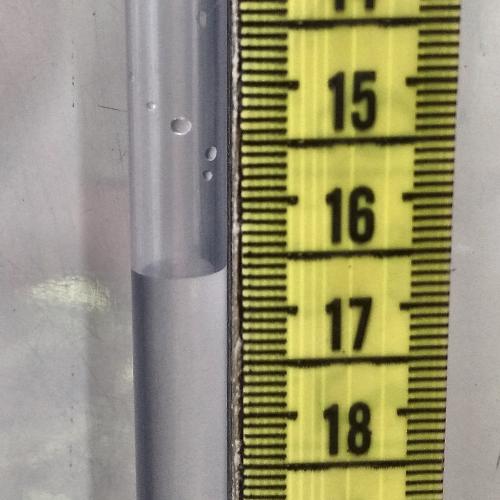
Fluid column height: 16.6 cm